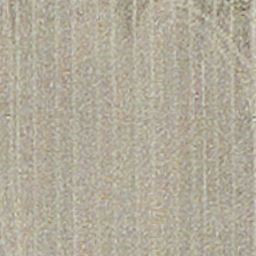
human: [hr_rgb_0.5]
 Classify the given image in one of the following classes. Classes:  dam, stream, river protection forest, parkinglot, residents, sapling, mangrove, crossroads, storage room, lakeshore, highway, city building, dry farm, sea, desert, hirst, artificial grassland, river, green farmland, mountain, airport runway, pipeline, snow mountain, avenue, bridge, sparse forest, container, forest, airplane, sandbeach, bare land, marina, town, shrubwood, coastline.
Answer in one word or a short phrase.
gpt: dry farm